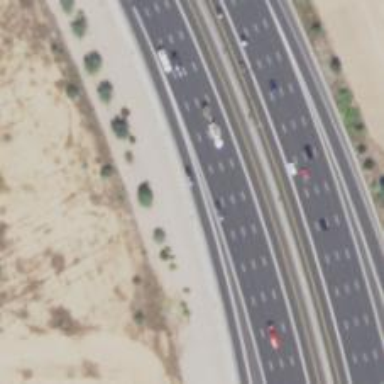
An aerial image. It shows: Asphalt motorway link.